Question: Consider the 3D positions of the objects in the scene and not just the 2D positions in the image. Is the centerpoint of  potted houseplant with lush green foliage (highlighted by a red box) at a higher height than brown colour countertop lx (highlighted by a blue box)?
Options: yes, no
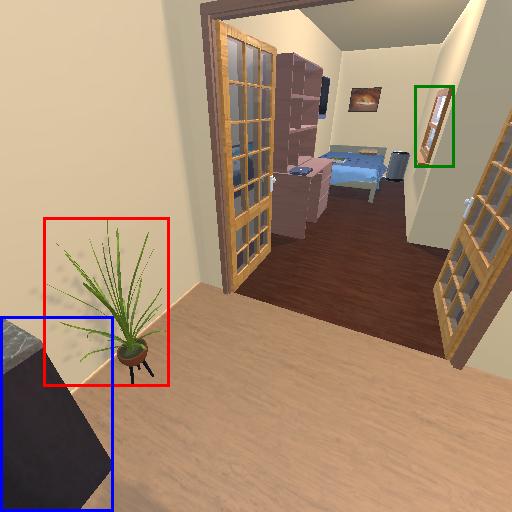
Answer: yes